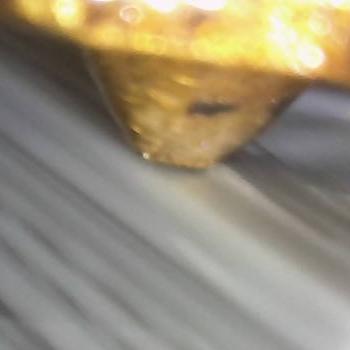
Flow rate: 235%